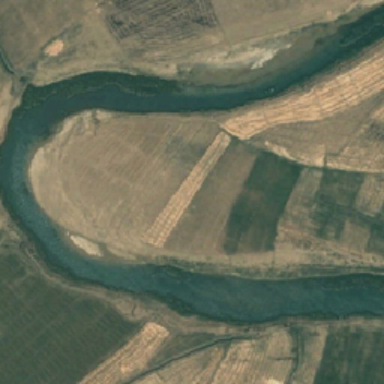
A river on both sides of the field .